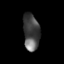
Tissue: skin
Cell type: T cells
Senescence score: 0.2833
Nuclear area (px): 581
Mean DAPI intensity: 76.592